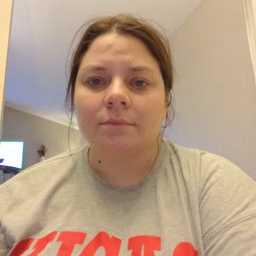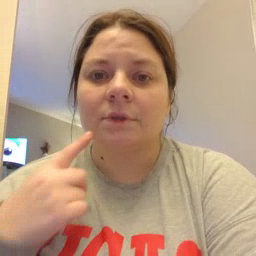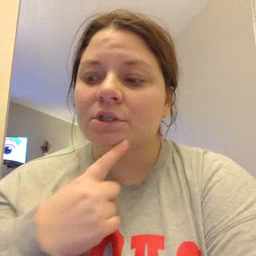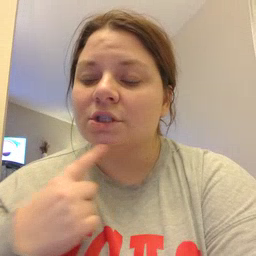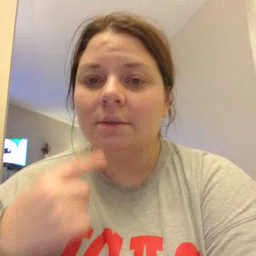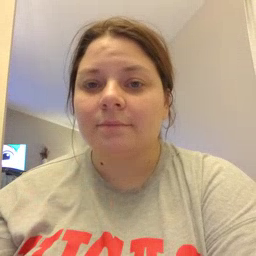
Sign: chin